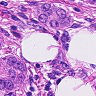
Metastatic tissue present: yes